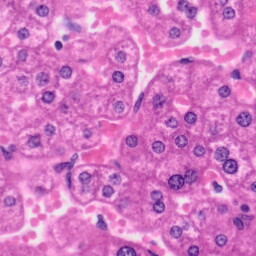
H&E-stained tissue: Liver